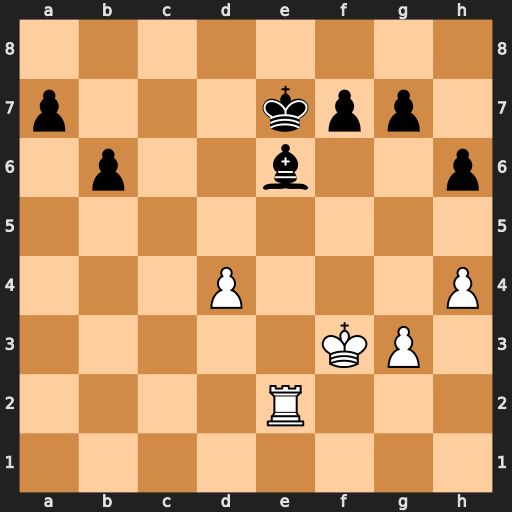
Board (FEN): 8/p3kpp1/1p2b2p/8/3P3P/5KP1/4R3/8
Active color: w
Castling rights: -
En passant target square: -
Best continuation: d5 Kd6 dxe6